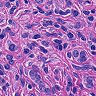
Metastatic tissue present: yes